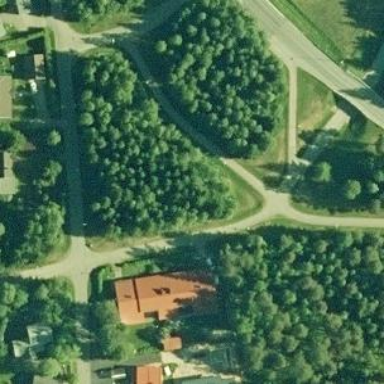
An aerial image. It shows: Asphalt cycleway.